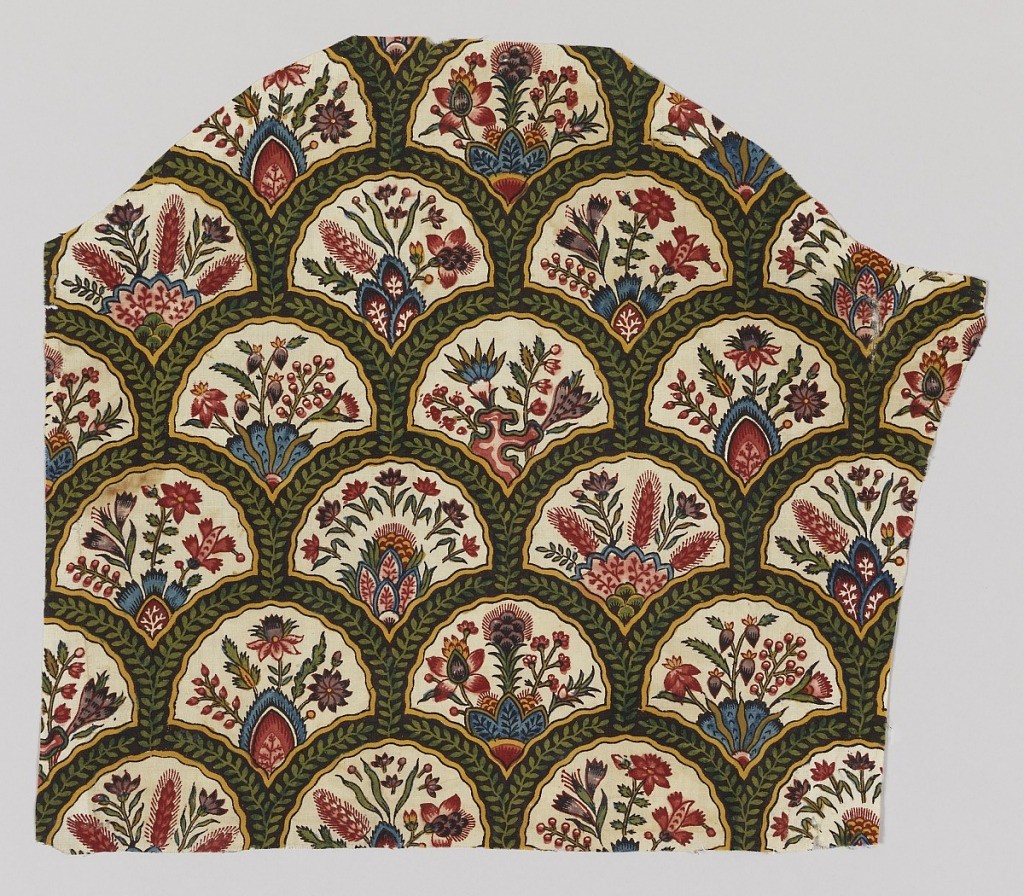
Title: Textile
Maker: Oberkampf & Cie., Jouy-en-Josas, France, 1759–1815
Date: ca. 1795
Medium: cotton Technique: madder colors applied by block; other colors applied by brush; plain weave foundation
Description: Small-scale design of overlapping rounded arches, each containing flowers growing from mounds. Each arch is composed of a green vine on a brown ground. Printed in black, purple, blue, green, yellow, and several shades of red and pink on an off-white ground. Overlapping arched forms contain a variety of plants growing from mounds. The framing device is brown with yellow edges and a green vine within.